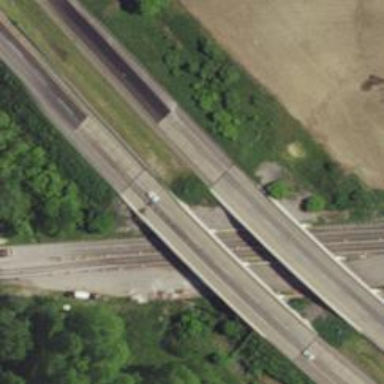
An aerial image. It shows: Asphalt motorway.